Question: Can someone please help me to understand what exactly is the "Event" and "Event handler" in following examples? According to <URL> here is the list of some common events

so why some people still keep saying Click event handler? is Click or ?
1.
'''
$( "p" ).click(function() {
alert("Which One is Event and which one Event Handler");
});
'''
1.
'''
$("p").on("click",function(){
alert("Which One is Event and which one Event Handler");
});
'''
1.
'''
$("p").css("background-color","yellow");
'''
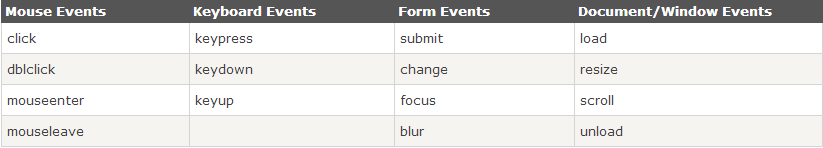
Answer: Following your code:
'''
$("p").click(function() {
// this function is the event handler of the "click" event
});
'''
which is the same as:
'''
$("p").on("click",function(){
alert("Which One is Event and which one Event Handler");
});
'''
<URL>
The following code, is not an event, just changes the style of the 'p' elements:
'''
$("p").css("background-color", "yellow");
'''